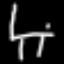
Label: chair